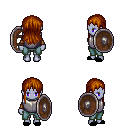
a pixel art fantasy rpg character, female body template, dark elf, purple skin, steel chest armor, teal pants, brunette unkempt hairstyle, leather bracers, black slippers, shield, four views (front, back, left, right), 2x2 character sprite sheet, small pixel art, hard edges, no anti-aliasing